Interaction volume radius: 10 \u00c5
Interaction volume height: 25 \u00c5
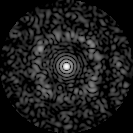
Disorder parameter: 0.7745